Question: I have points
> A(x1, y1)B(x2, y2)
I need to draw the arrow head of this line but not on the end. It must be some distance from the end. What way would this thing do?
I have:
'''
---------------------->
'''
I need:
'''
----------------->-----
'''
See image:
And this is with angle:
## Result:
Thank you guys for helping. This is for another.
Let's create main function and draw a line and arrowhead:
'''
private void drawLineWithArrowHead(Point from, Point to, Graphics2D graphics){
Polygon arrowHead = new Polygon();
arrowHead.addPoint( 0,6);
arrowHead.addPoint( -6, -6);
arrowHead.addPoint( 6,-6);int y1,y2,x1,x2;
x1=from.getPosX();
y1=from.getPosY();
x2=to.getPosX();
y2=to.getPosY();
Line2D.Double line = new Line2D.Double(x1,y1,x2,y2);
graphics.draw(line);
'''
Lets load old affine transform and get new from line:
'''
AffineTransform tx, old_tx = graphics.getTransform();
tx = calcAffineTransformation(line);
'''
Some math:
'''
double dx = (x2-x1), dy = (y2-y1);
double len = Math.sqrt(dx*dx + dy*dy);
double udx = dx/len, udy = dy/len;
double cordx = x2 - (size-5) * udx, cordy = y2 - (size-5) * udy;
double r_cordx = x2 - (size+3) * udx, r_cordy = y2 - (size+3) * udy;
'''
And now place that arrowhead:
'''
tx.setToIdentity(); // null transform to origin
double angle = Math.atan2(line.y2 - line.y1, line.x2 - line.x1);
!! important !! must firstly translate secondly rotate
tx.translate( cordx, cordy ); // setup of cord of arrowhead
tx.rotate((angle - Math.PI / 2d)); // head rotate
graphics.setTransform(tx); // set transform for graphics
graphics.fill(arrowHead);
graphics.setTransform(old_tx); // get original transform back
'''
CalcAffineTransformation function to get line position and rotate:
'''
private AffineTransform calcAffineTransformation(Line2D.Double line) {
AffineTransform transformation = new AffineTransform();
transformation.setToIdentity();
double angle = Math.atan2(line.y2 - line.y1, line.x2 - line.x1);
transformation.translate(line.x2, line.y2);
transformation.rotate((angle - Math.PI / 2d));
return transformation;
}
'''
Thats all. And this is what code do:

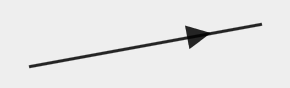
Answer: Your line has direction vector
'''
dx, dy = (x2 - x1), (y2 - y1)
'''
It's length is
'''
len = sqrt(dx*dx + dy*dy)
'''
Unit direction vector is
'''
udx, udy = dx/len, dy/len
'''
Point at distance D from the end (this is head point of arrow, as I understand):
'''
x3, y3 = x2 - D * udx, y2 - D * udy
'''
do you need something else to build arrow?